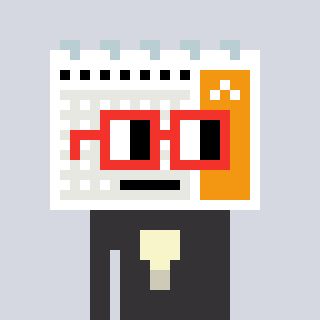
a pixel art character with square red glasses, a calendar-shaped head and a grayscale-colored body on a cool background